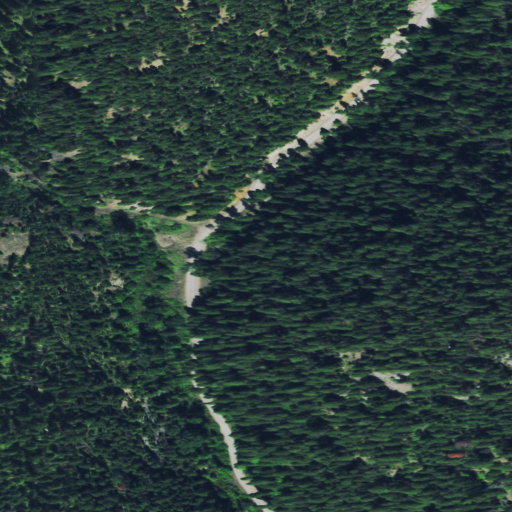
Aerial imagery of valley in Montana named First Chance Gulch containing only evergreen forest